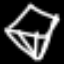
Label: diamond